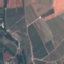
Label: PermanentCrop